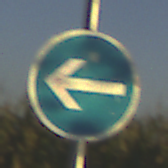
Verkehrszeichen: VorgeschriebeneFahrtrichtungHierLinks
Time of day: SunriseSunset
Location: Outdoor (RoadRail)
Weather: Clear
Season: NotSpecified
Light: Natural